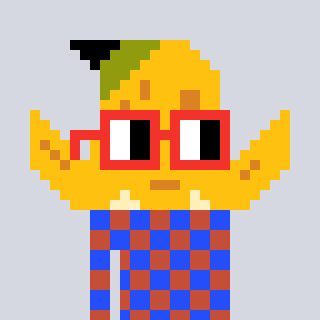
a pixel art character with square red glasses, a banana-shaped head and a rust-colored body on a cool background